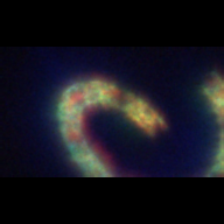
Taxon: Eucampia
Group: Diatoms